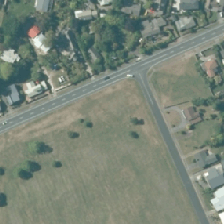
Land cover: urban_parkland